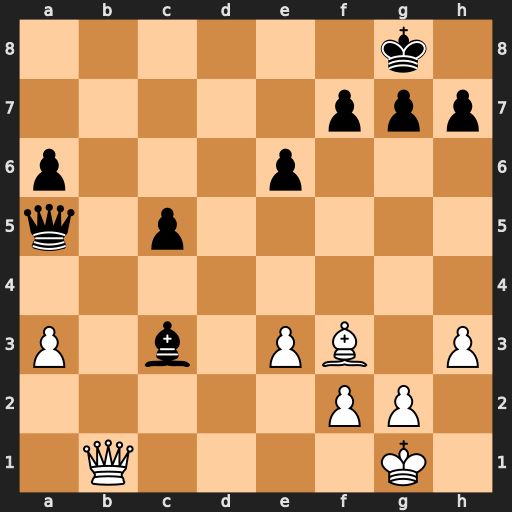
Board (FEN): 6k1/5ppp/p3p3/q1p5/8/P1b1PB1P/5PP1/1Q4K1
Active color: w
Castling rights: -
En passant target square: -
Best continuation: Qb8+ Qd8 Qxd8#